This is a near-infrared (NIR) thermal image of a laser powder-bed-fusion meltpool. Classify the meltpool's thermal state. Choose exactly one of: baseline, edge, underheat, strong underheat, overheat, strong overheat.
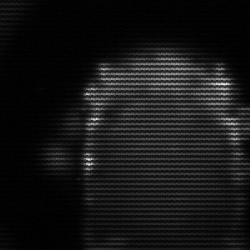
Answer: baseline